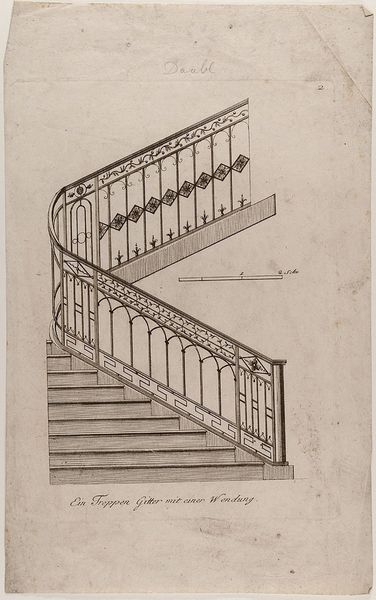
Titel: Treppengeländer, Blatt 2 aus einer Folge von Gittern
Künstler: Domenicus Fietta
Standort: Hamburg
Institution: Museum für Kunst und Gewerbe Hamburg
Schlagwörter: papier, grafik, graphik, treppe, geländer, fotografie, photographie, druck, druckgraphik, druckgrafik, stich, kunstgewerbe, treppenhaus, kupferstich, kunsthandwerk, reppe, reproduktionen, industriedesign, druckerzeugnisse, ornamentstich, vorlageblätter, schlosserarbeit, treppengeländer, gelälnder